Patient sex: M
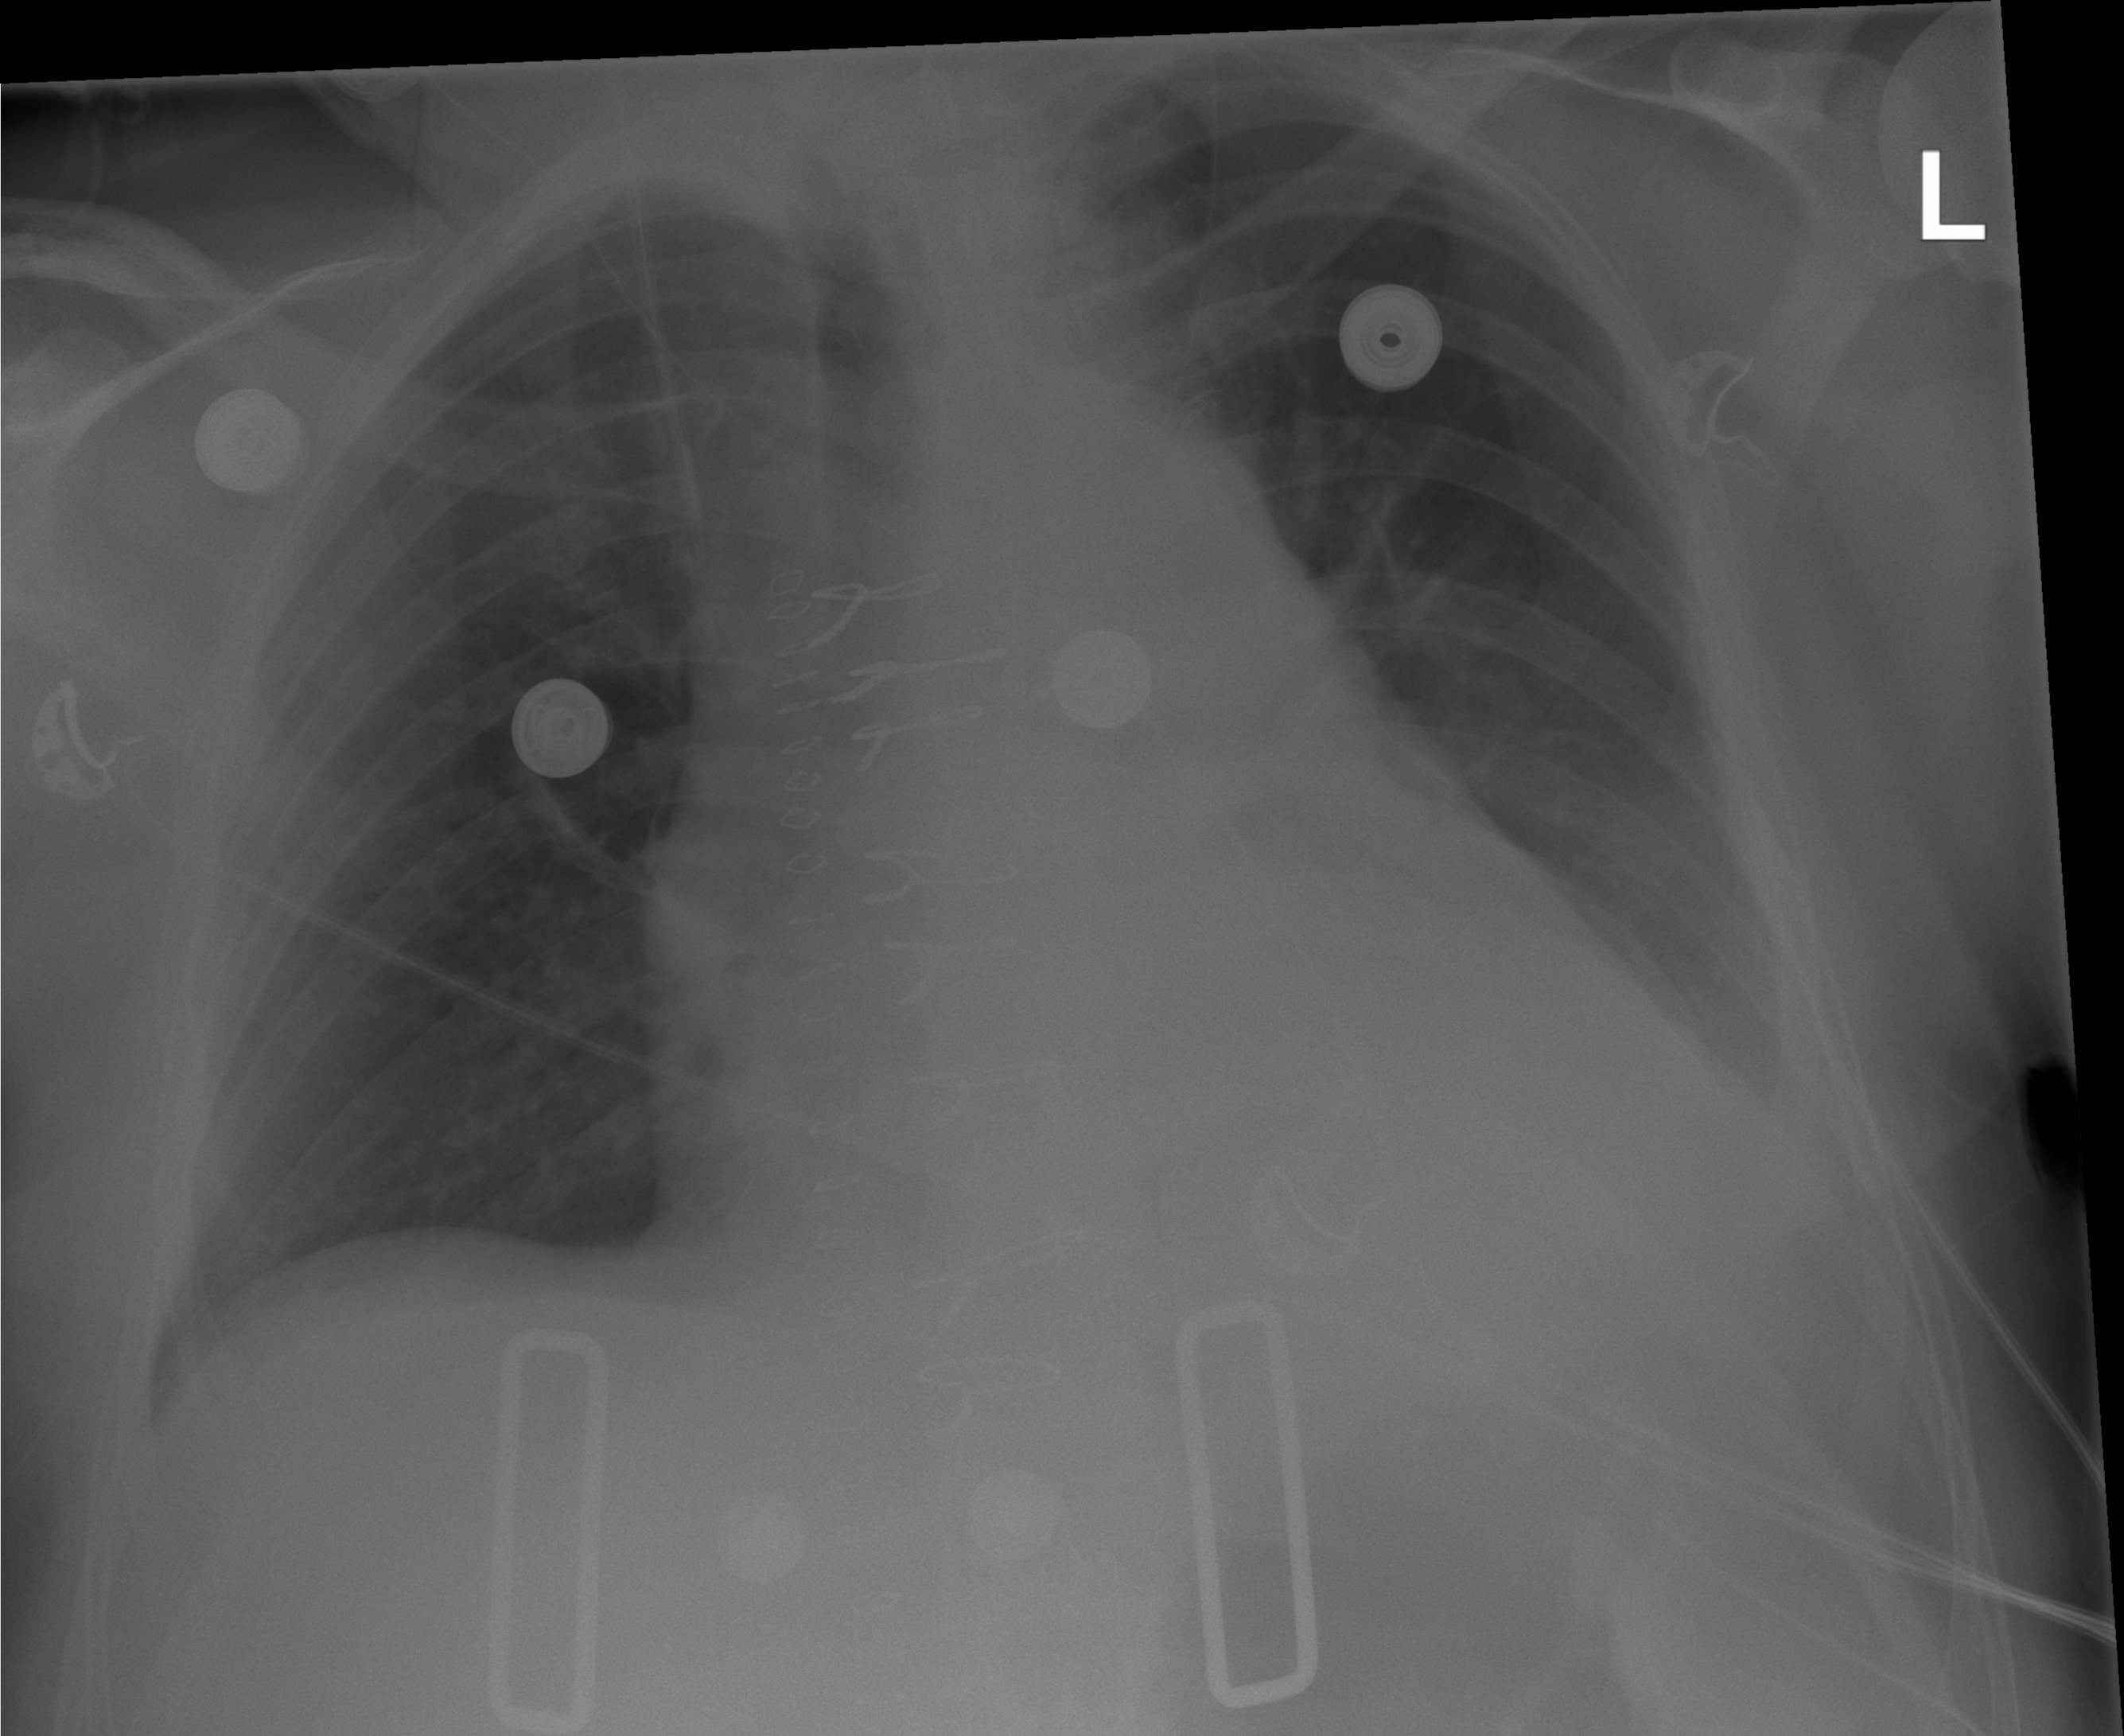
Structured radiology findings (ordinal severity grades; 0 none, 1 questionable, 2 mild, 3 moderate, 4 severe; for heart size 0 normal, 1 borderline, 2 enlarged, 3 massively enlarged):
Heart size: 2
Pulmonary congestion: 0
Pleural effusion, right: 0
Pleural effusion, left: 2
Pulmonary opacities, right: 0
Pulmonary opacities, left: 0
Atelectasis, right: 0
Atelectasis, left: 2